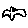
Label: bird